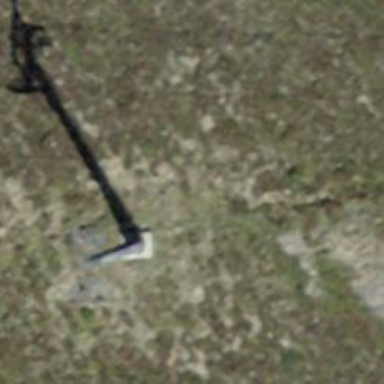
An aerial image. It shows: Pylon for aerialway.